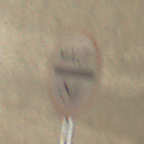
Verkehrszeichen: MautflichtigeStrecke
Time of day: Midday
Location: Roofed (Tunnel)
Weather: NotSpecified
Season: NotSpecified
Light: Natural